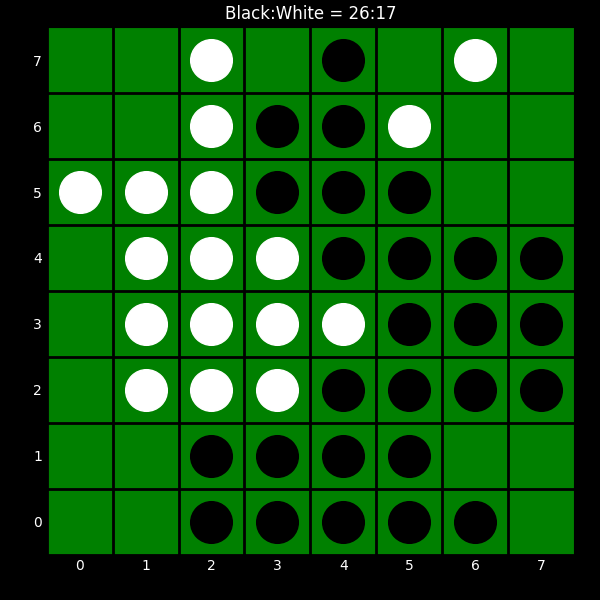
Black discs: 26
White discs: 17